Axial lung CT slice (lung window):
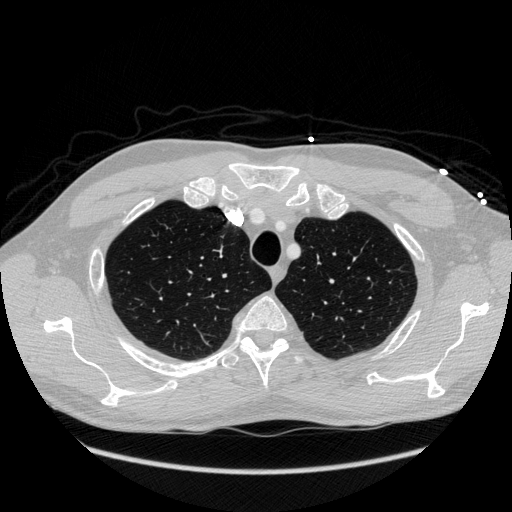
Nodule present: no